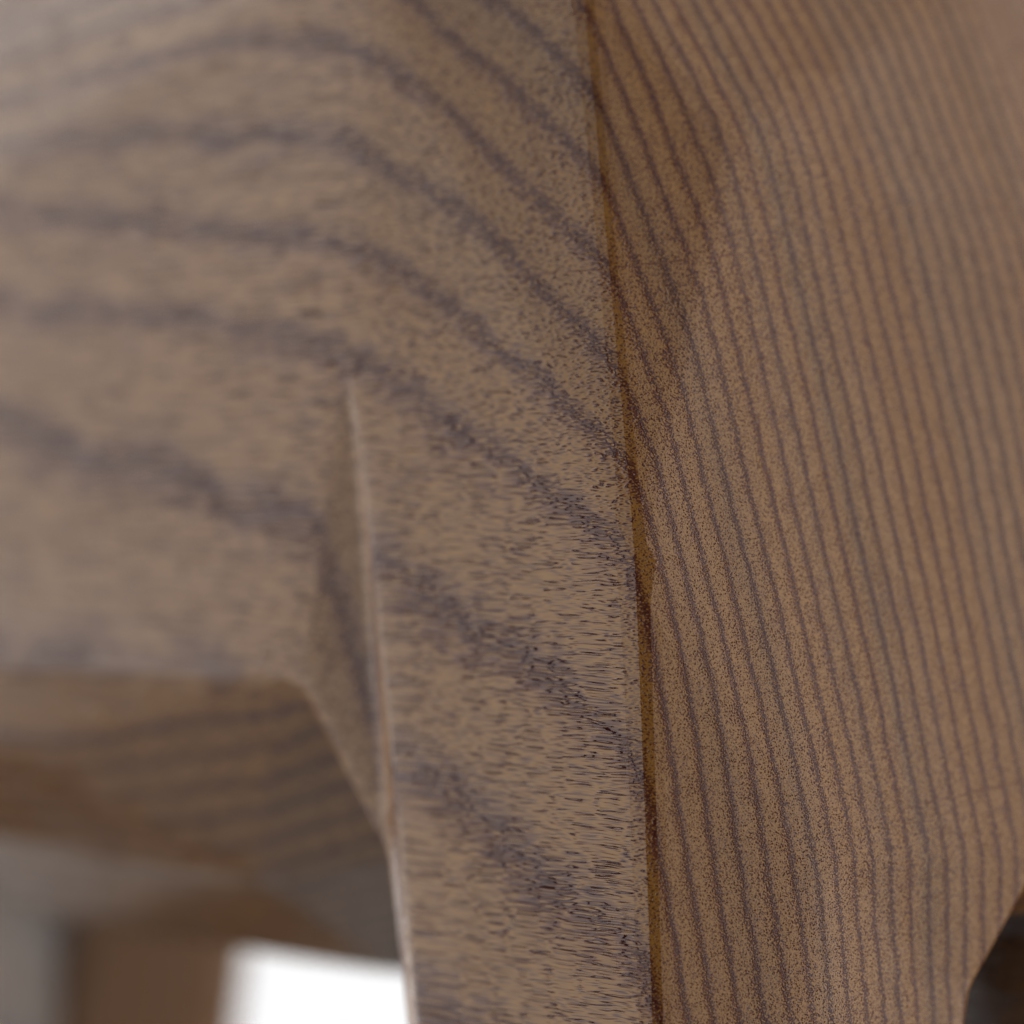
A high quality rendering of a dalahest_oak dalecarlian horse figurine made of varnished dark oak standing on a white surface in an a white studio with artificial white studio lighting,extreme close-up from rear left side, macro, 150 mm, f 16, bokeh